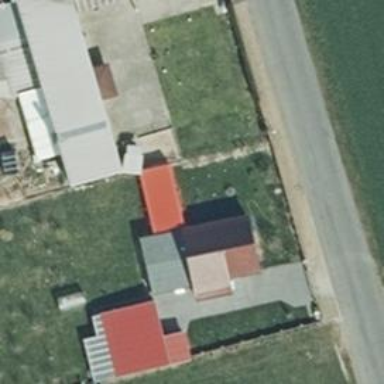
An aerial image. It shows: Simple and straightforward house.